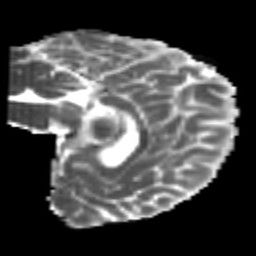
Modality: MD
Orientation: sagittal
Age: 22
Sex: female
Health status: healthy
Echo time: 0.074 s